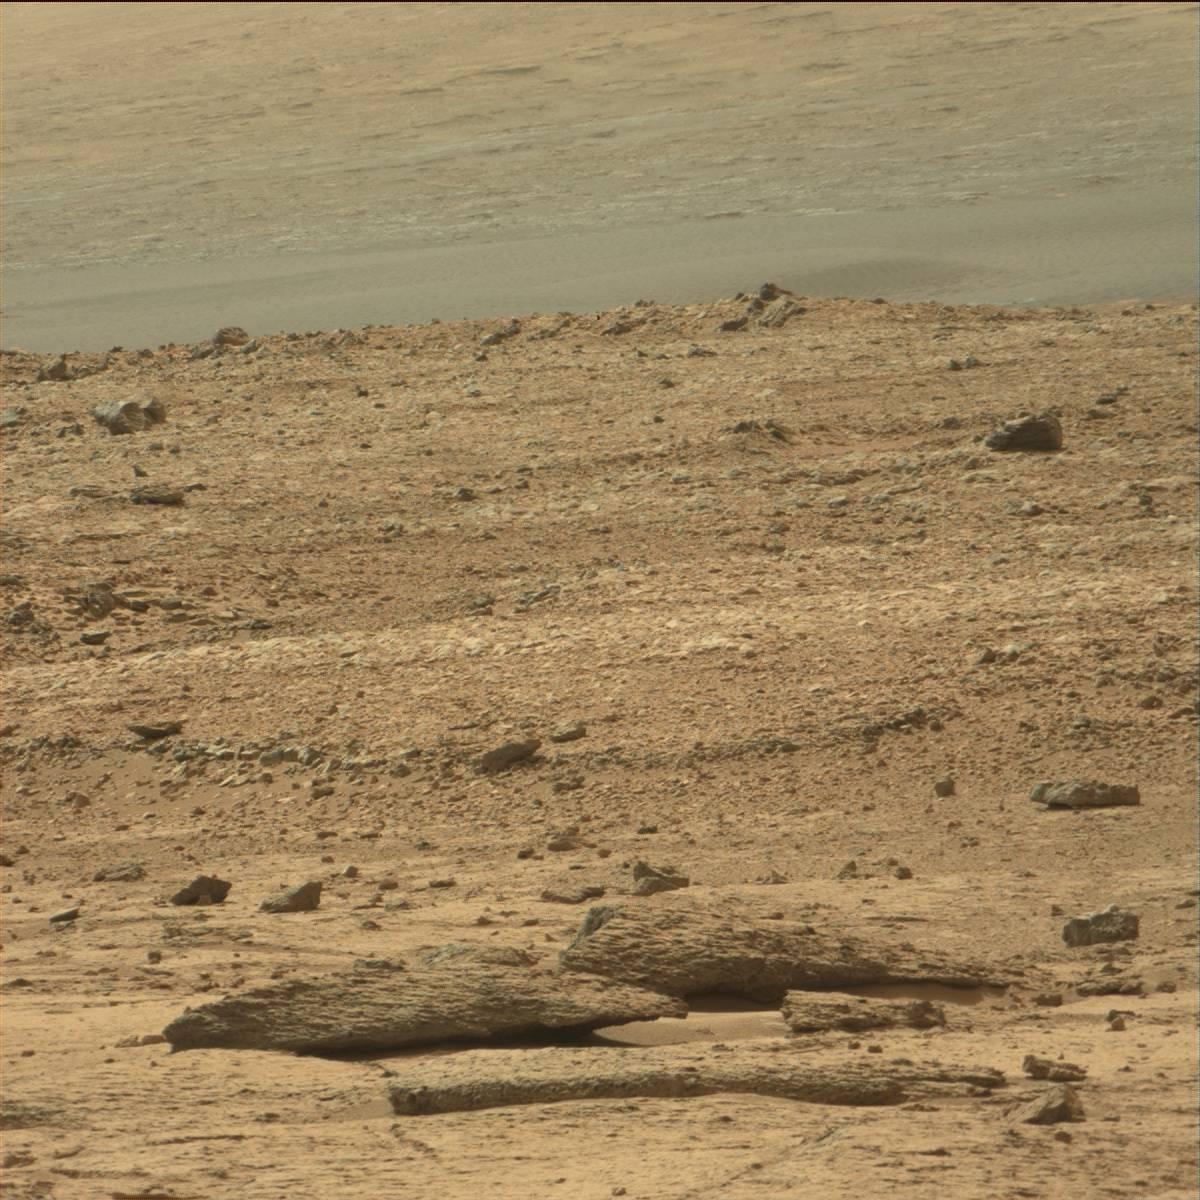
Terrain classes present: Bedrock, Ridge, Rock, Sand / Soil